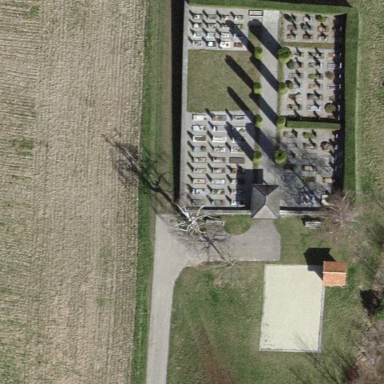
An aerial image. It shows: Cemetery.